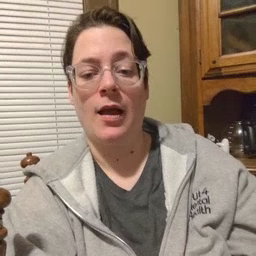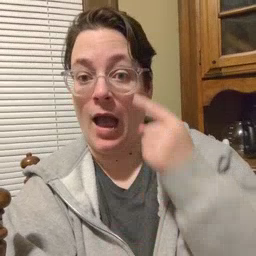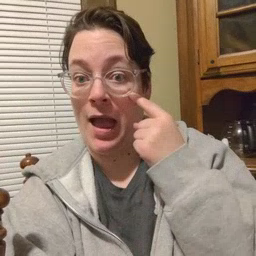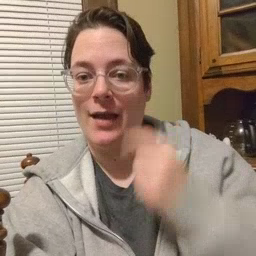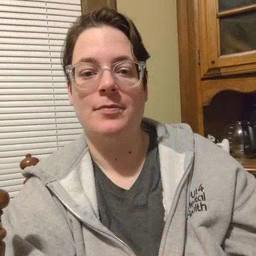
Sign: eye